Question: I have a 'PartialView' called 'GetSimilarPosts' in my 'Post' Views folder and in my main details page I have this link:
'''
@Html.Action("GetSimilarPosts", "Post", new { id = Model.CurrentPost.Category.Id })
'''
This is the Partial View:
'''
@model IEnumerable<MyBlogger.Models.Post>
@foreach (var item in Model)
{
<p class="text-left">Similar Article: <a href="@Url.Action("Details", "Post", new { urlslug = item.UrlSlug })">@Html.DisplayFor(modelItem => item.Title)</a></p>
}
'''
But something strange is happening... the partial view does not reference my layout page but somehow its duplicating my entire page when I load maindetails:

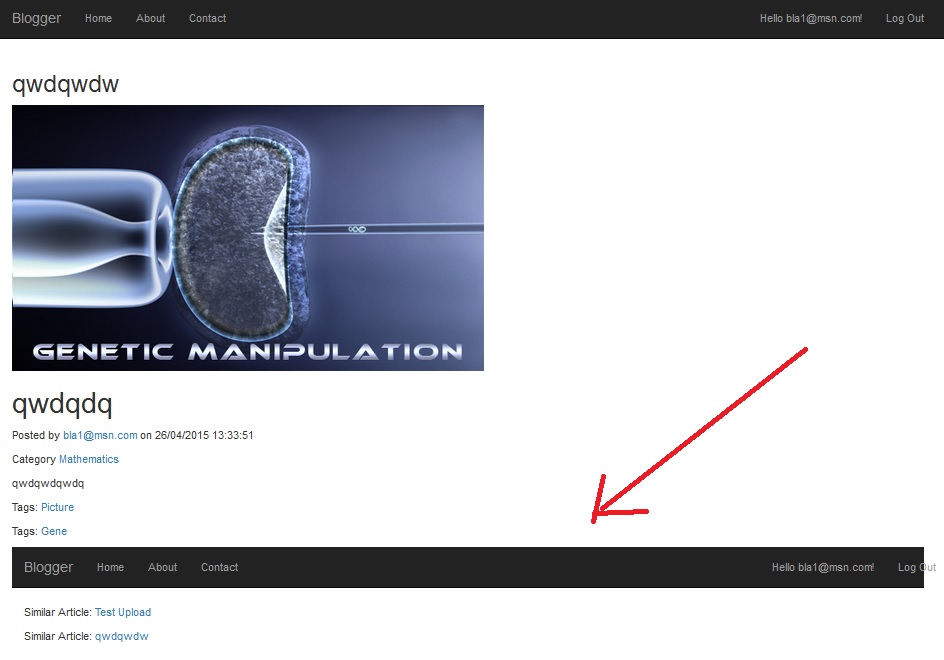
Answer: In your controller, are you returning using 'View' or 'PartialView'
View will render with the Master Page, PartialView will render just the view
'''
public ActionResult GetSimilarPosts(int id) {
var model = _repository.GetSimilarPosts(id); // data retrieval
return PartialView("_viewName", model);
}
'''